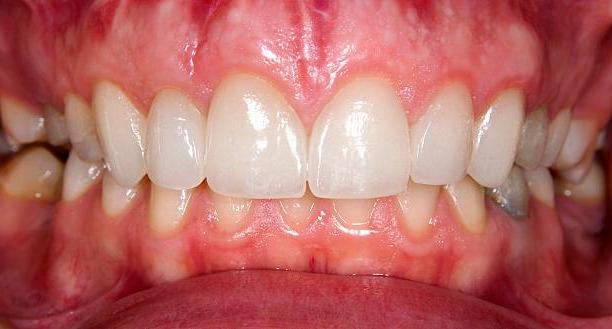
Condition: Gingivitis